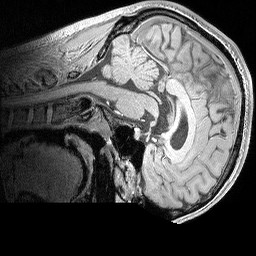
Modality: MP2RAGE
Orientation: sagittal
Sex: male
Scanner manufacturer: siemens
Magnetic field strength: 3 T
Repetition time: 5 s
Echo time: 0.00292 s